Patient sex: F
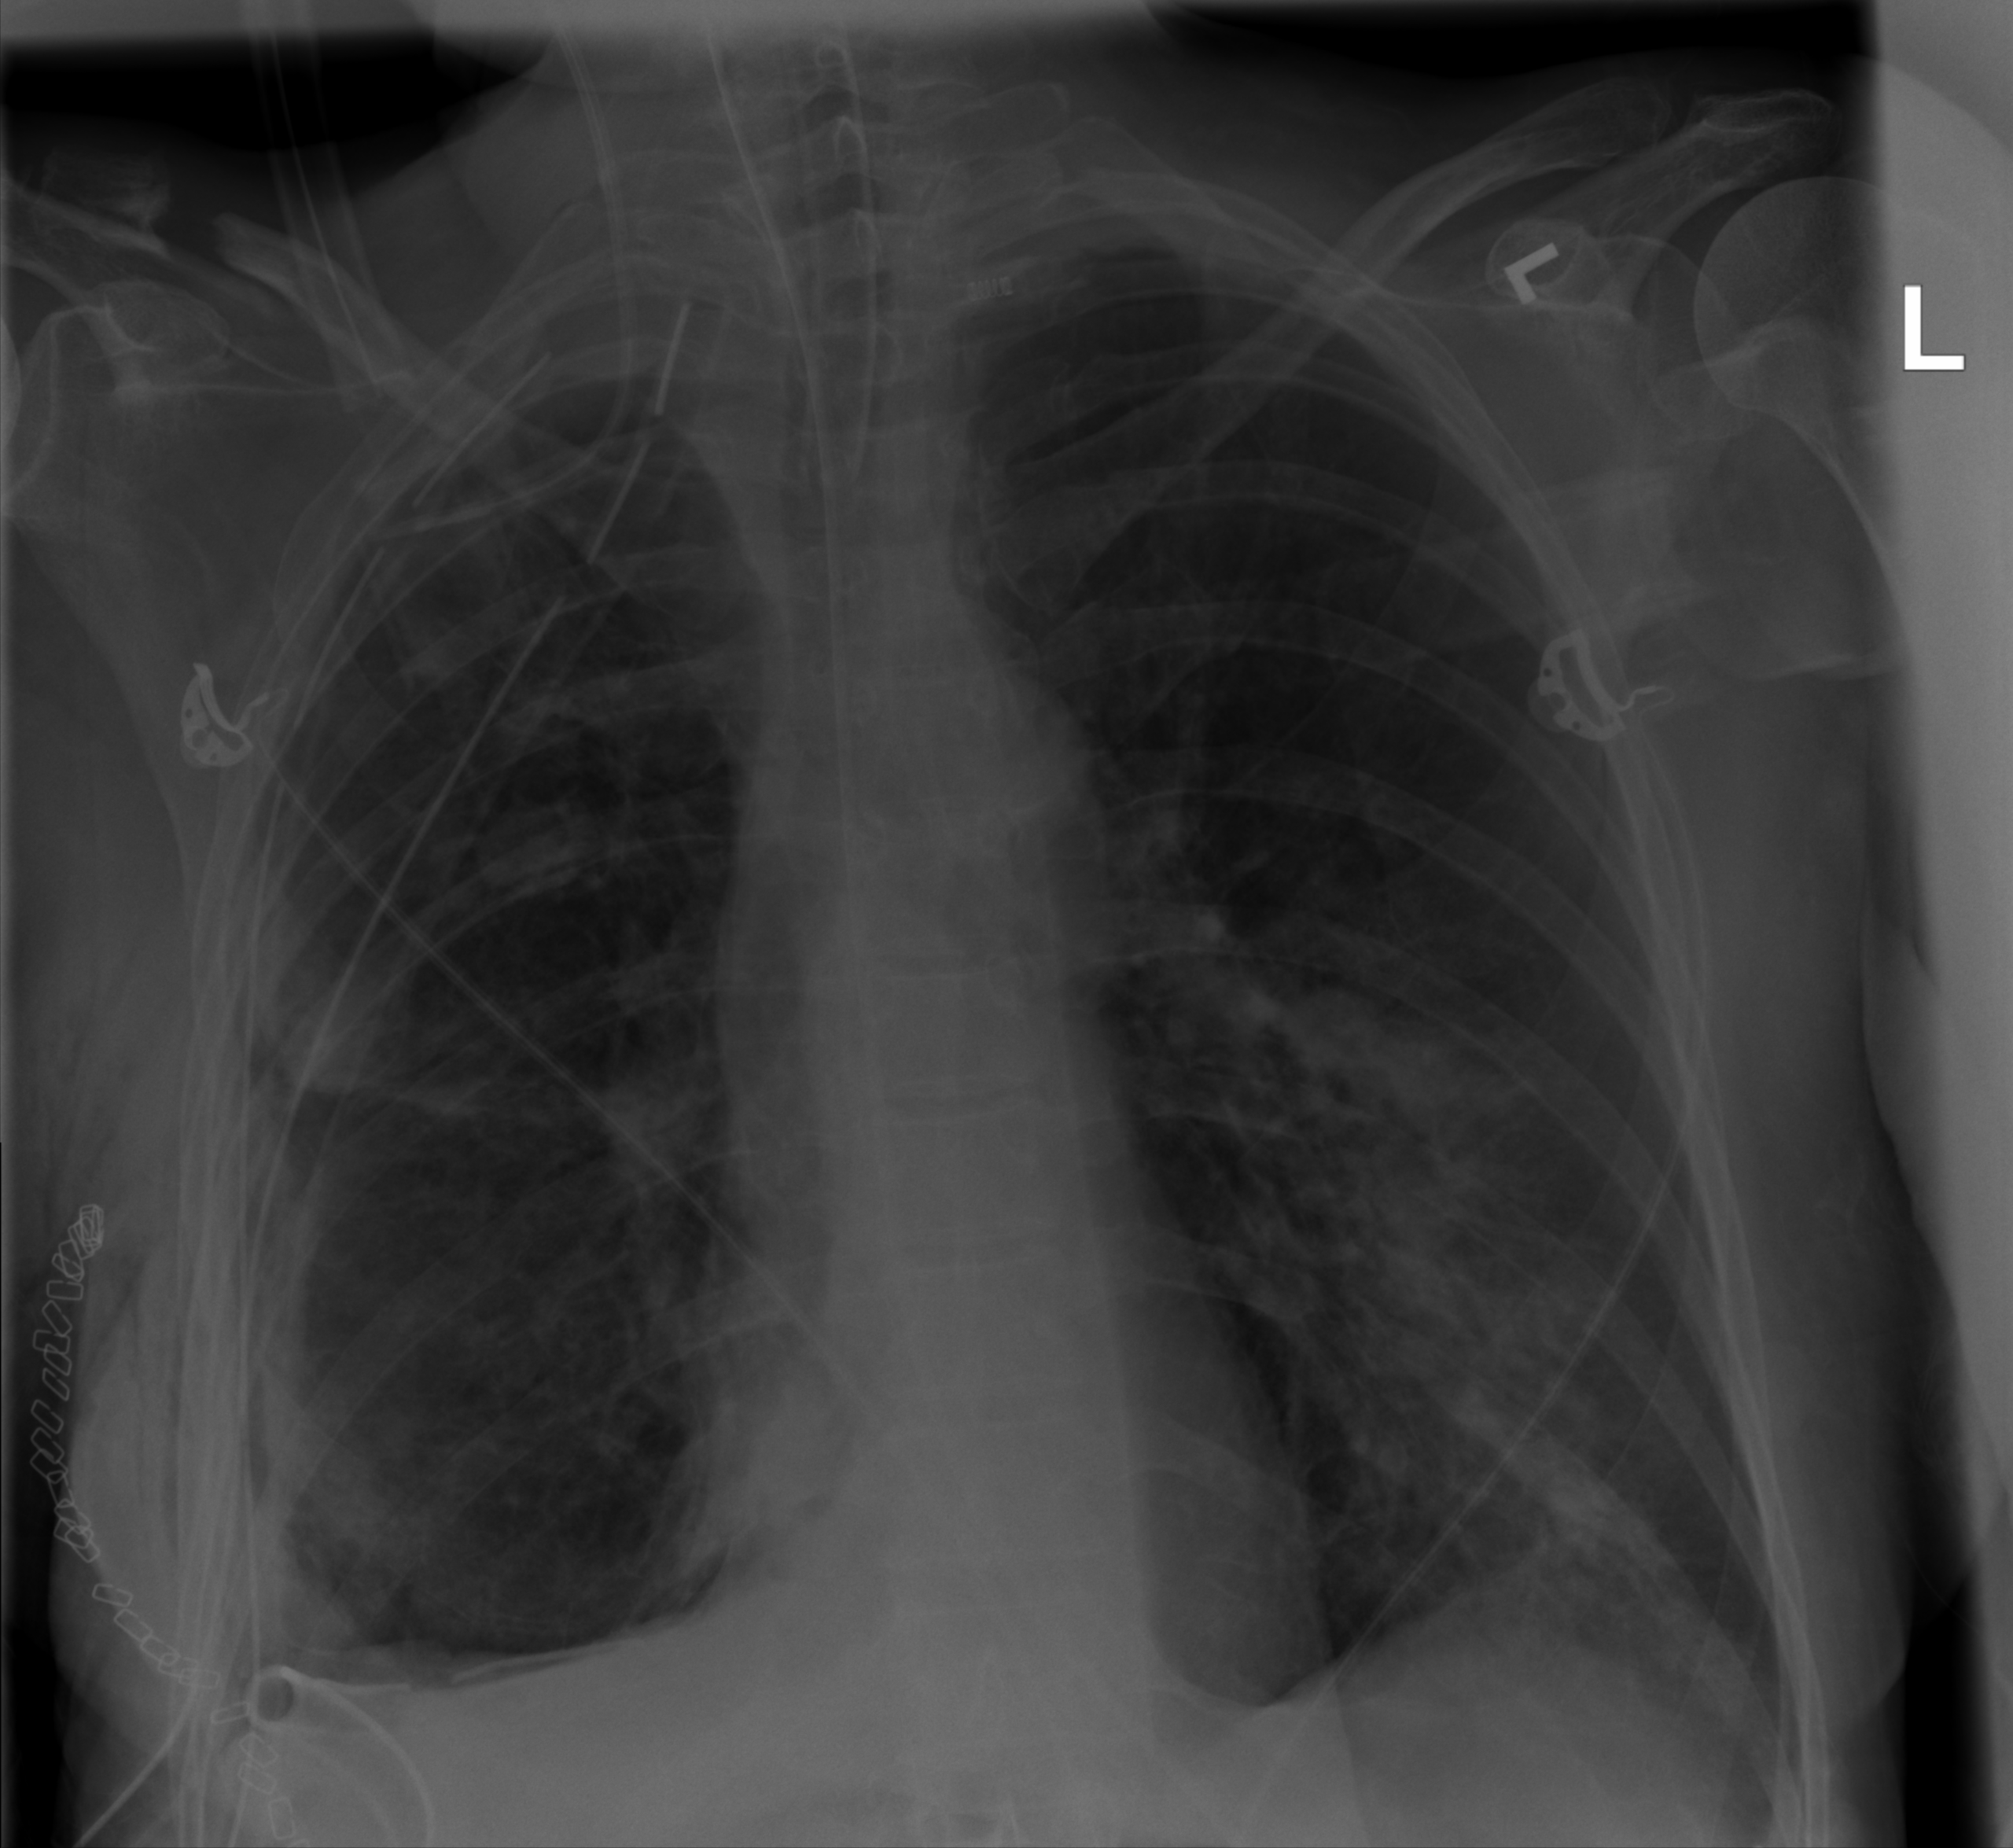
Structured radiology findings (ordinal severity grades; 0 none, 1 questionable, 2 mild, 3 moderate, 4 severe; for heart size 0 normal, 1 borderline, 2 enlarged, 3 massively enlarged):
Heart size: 0
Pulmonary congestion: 0
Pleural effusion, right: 2
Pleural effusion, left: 1
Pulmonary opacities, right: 2
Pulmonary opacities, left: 3
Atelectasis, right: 3
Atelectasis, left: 2